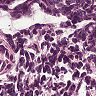
Metastatic tissue present: no